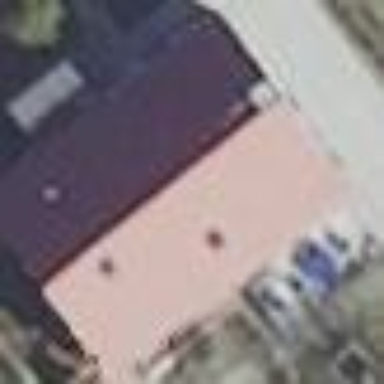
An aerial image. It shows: House with gabled roof oriented along the building.